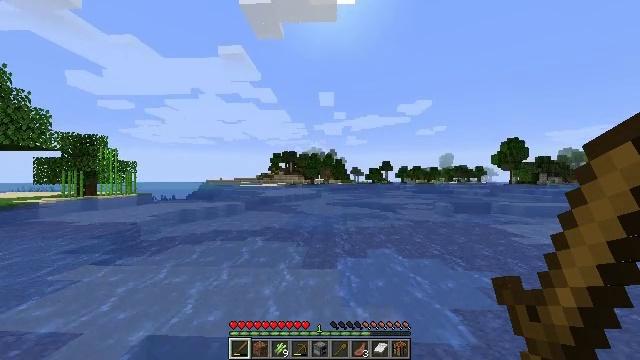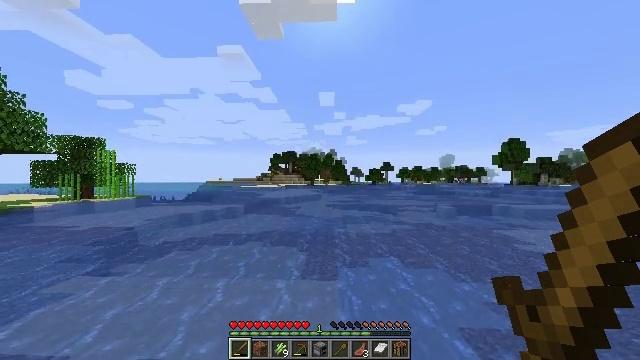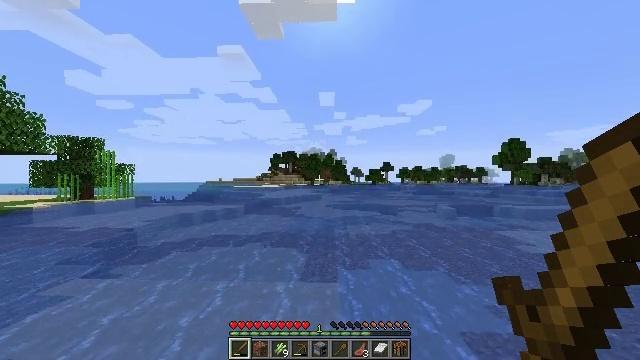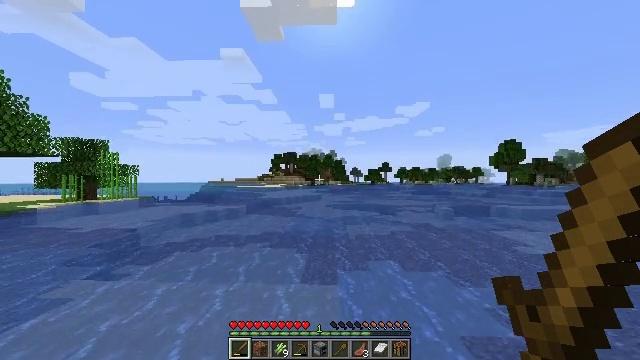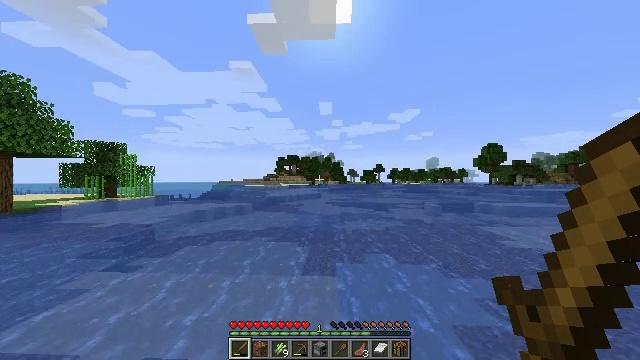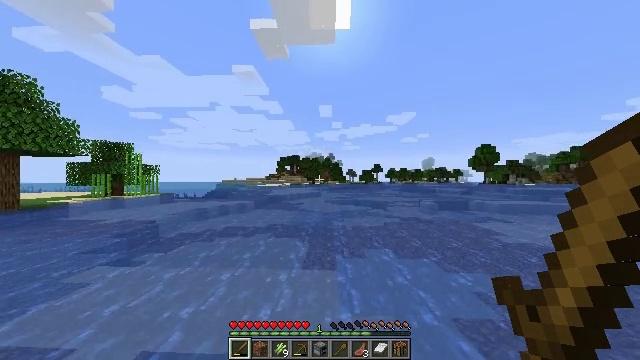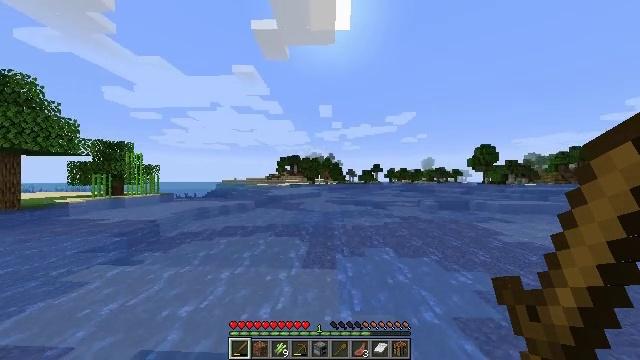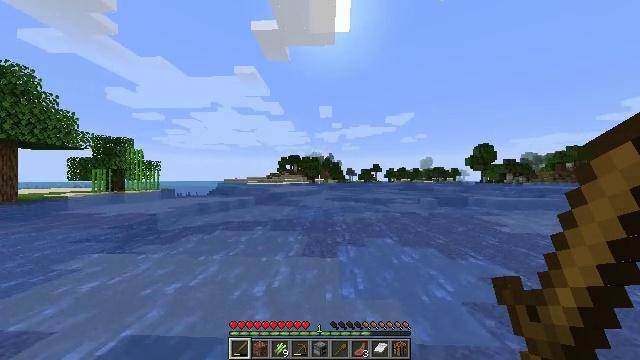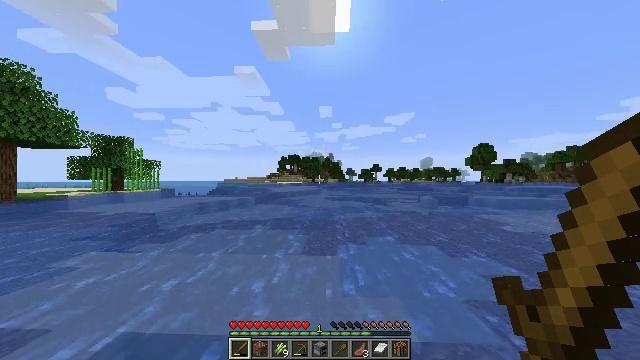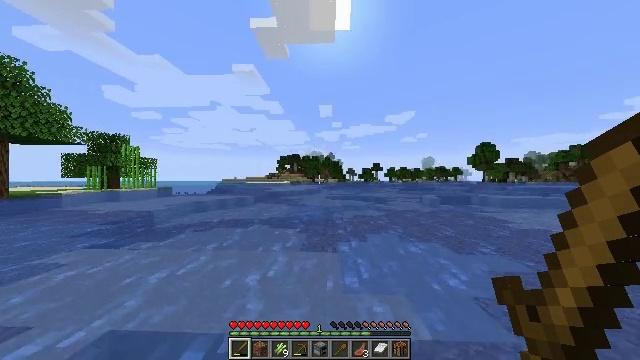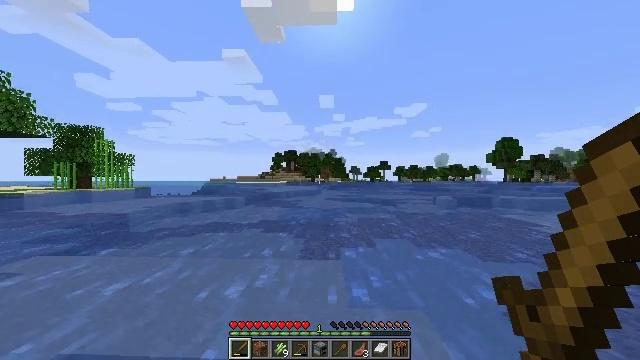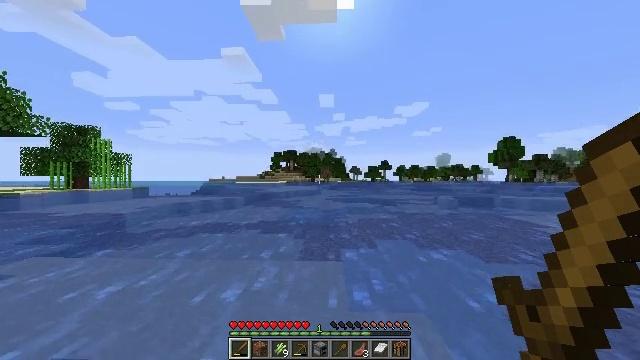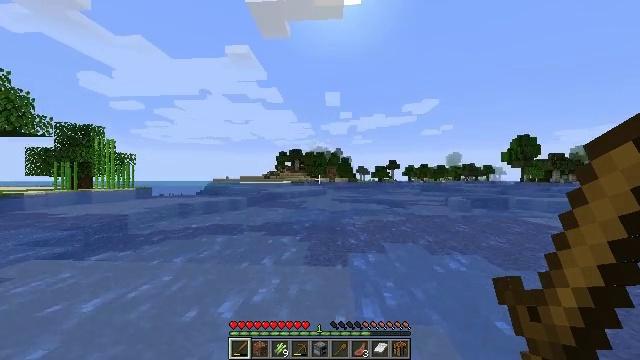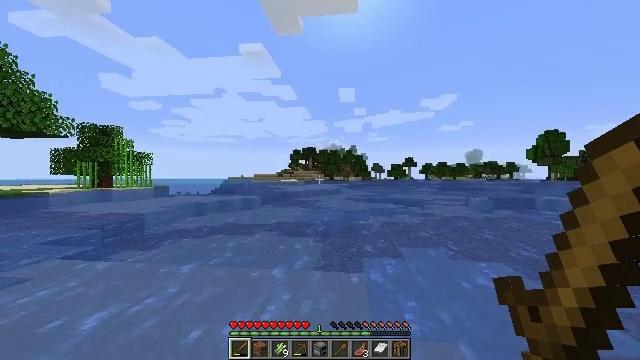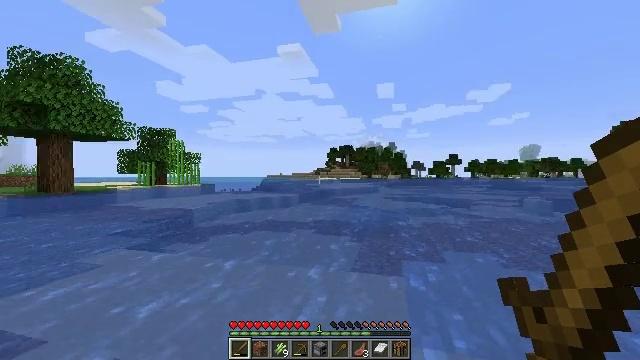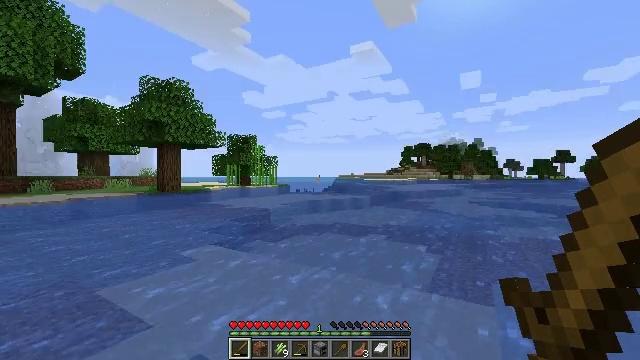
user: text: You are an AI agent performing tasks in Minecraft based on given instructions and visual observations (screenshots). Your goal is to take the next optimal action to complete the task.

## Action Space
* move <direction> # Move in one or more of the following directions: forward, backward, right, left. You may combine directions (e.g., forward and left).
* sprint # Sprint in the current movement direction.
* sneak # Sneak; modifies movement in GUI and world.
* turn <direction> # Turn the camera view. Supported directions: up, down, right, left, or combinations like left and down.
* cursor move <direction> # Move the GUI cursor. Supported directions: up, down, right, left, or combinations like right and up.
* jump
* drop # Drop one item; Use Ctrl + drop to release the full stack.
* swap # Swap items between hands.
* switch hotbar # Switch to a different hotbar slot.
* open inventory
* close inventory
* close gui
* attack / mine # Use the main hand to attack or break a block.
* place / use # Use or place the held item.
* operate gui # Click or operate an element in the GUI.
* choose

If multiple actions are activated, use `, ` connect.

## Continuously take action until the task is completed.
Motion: motion action
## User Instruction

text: Gather sugar cane for crafting.
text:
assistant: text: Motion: move forward, sprint, jump
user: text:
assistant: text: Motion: move forward, sprint, jump
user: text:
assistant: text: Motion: move forward, sprint, jump
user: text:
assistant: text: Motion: move forward, sprint, jump
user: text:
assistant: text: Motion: move forward, sprint, jump
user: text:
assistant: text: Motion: move forward, sprint, jump
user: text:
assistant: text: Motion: move forward, sprint, jump
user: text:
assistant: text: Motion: move forward, sprint, jump
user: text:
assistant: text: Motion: move forward, sprint, jump
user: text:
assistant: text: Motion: move forward, sprint, jump
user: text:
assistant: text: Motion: move forward, sprint, jump
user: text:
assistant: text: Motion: move forward, sprint, turn left, jump
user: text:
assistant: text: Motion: move forward, sprint, turn left, jump
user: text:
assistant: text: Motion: move forward, sprint, turn left, jump
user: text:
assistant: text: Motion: move forward, sprint, turn left, jump
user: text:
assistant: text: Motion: move forward, sprint, turn left, jump
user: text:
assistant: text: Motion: move forward, sprint, turn left, jump
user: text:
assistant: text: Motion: move forward, sprint, turn left, jump
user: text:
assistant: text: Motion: move forward, sprint, turn left, jump
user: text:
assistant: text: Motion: move forward, sprint, turn left, jump
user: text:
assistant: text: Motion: move forward, sprint, turn left, jump
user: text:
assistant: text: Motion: move forward, sprint, turn left, jump
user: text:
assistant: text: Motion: move forward, sprint, turn left, jump
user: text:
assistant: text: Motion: move forward, sprint, turn left, jump
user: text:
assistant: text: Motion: move forward, sprint, turn left, jump
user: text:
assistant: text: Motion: move forward, sprint, turn left, jump
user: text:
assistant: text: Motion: move forward, sprint, jump
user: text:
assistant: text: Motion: move forward, sprint, jump
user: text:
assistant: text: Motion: move forward, sprint, jump
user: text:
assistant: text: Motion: move forward, sprint, jump